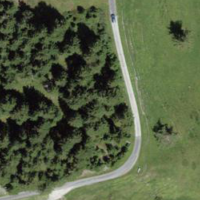
EUNIS habitat code: 43
Species observed at this site:
Stellaria graminea
Epipactis atrorubens